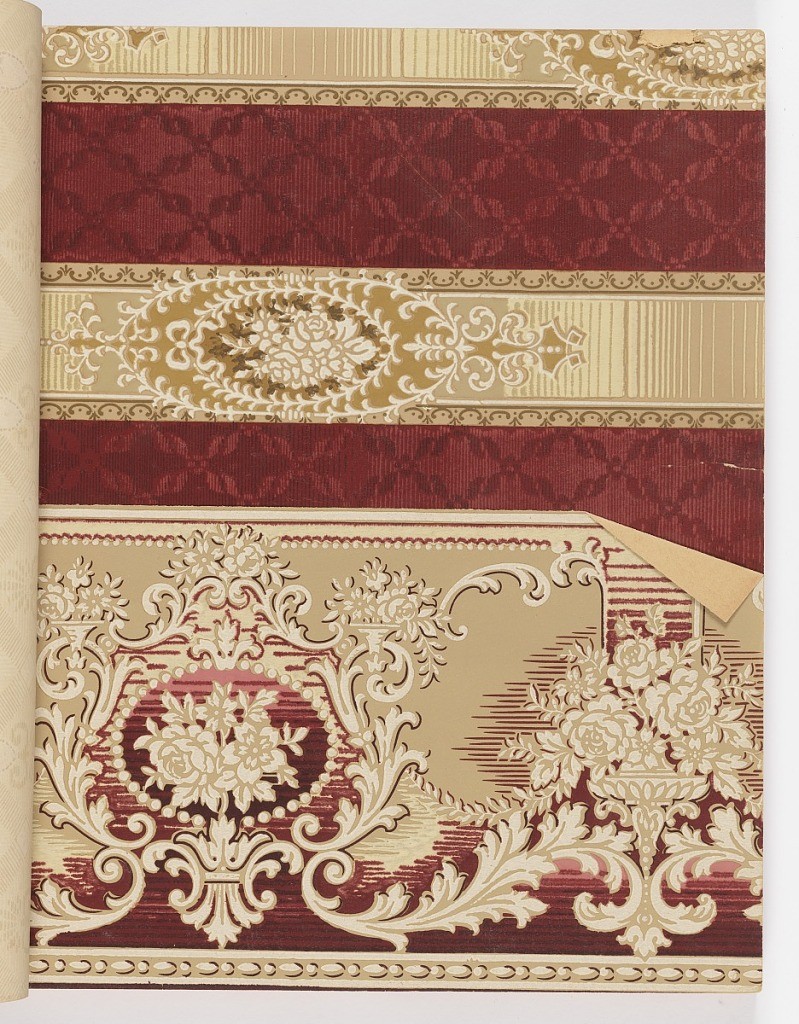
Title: Alfred Peats Wallpaper, No. 1
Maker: Alfred Peats Company
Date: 1915
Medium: Machine-printed paper
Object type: Sample book
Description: Selection of wallpaper samples, bound in embossed black paper cover. Contains combination sets of matched sidewall, frieze/border and ceiling papers. Most are very conservative, showing stylized floral and fruit designs in the Arts and Crafts/Mission style and the art nouveau style. Contains papers for all rooms of the home.  Does not contain sanitary, ingrain, independent ceiling, cut out borders or ingrain/oatmeal papers.